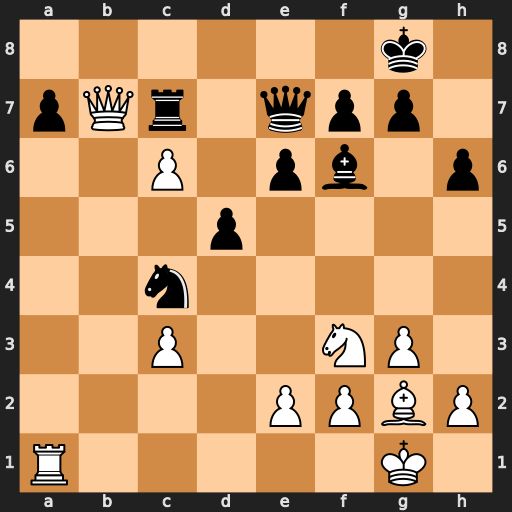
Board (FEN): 6k1/pQr1qpp1/2P1pb1p/3p4/2n5/2P2NP1/4PPBP/R5K1
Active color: w
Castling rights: -
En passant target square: -
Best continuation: Rxa7 Rxb7 cxb7 Qxb7 Rxb7